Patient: sex M, age 35
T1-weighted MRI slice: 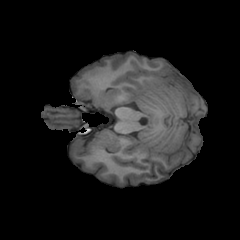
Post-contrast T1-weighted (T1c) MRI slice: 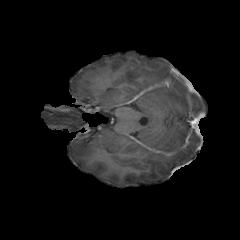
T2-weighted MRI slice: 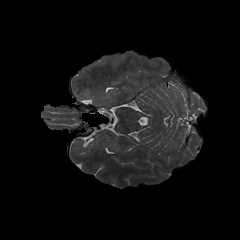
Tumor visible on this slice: no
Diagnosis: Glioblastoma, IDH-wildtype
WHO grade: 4